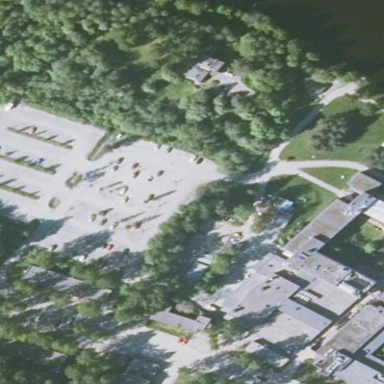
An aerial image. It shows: Parking area.